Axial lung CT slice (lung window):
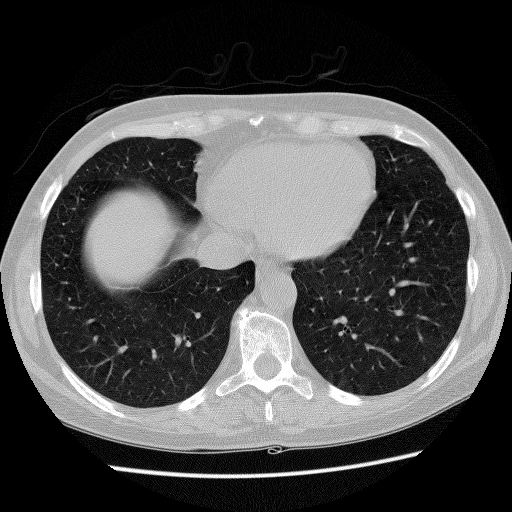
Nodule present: no